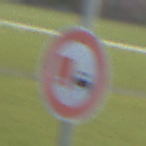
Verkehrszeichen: UeberholverbotKraftfahrzeuge
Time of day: MorningAfternoon
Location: Outdoor (Suburban)
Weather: PartlyCloudy
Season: NotSpecified
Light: Natural